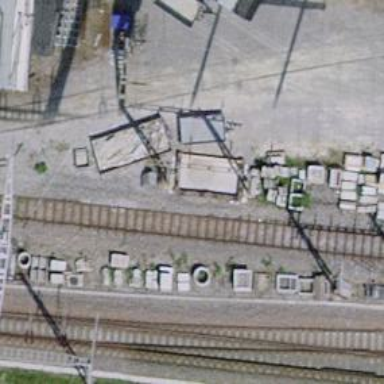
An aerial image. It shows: Overhead line connected to power tower.